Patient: sex M, age 22
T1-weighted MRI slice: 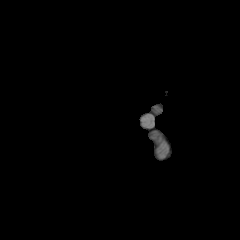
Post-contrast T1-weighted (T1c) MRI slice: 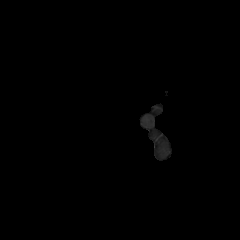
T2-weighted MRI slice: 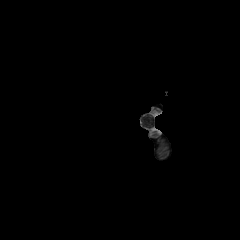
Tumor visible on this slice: no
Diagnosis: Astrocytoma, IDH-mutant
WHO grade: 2